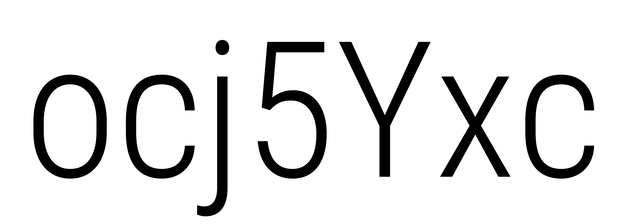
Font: Roboto_Condensed_Light